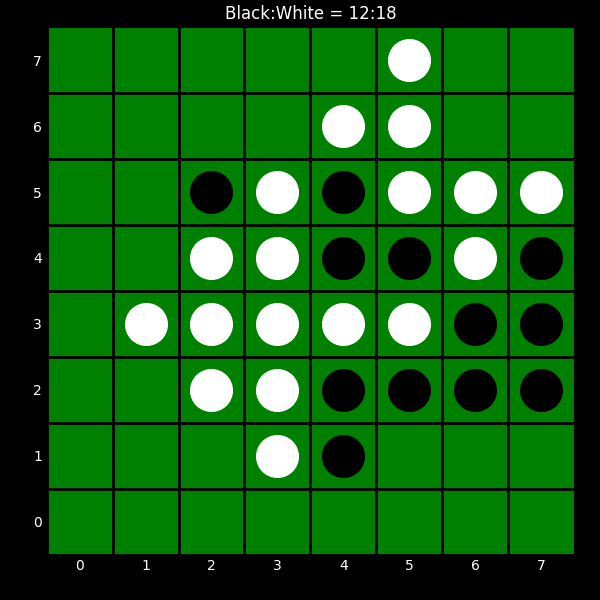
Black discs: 12
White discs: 18